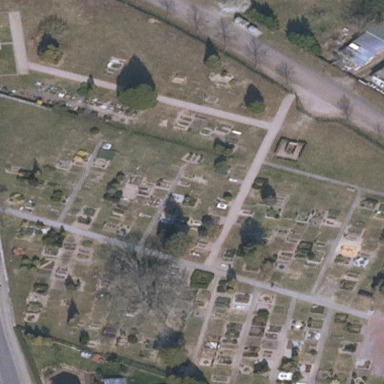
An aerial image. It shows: Cemetery enclosed by fence.